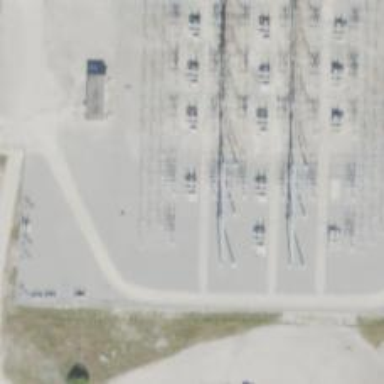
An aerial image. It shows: Switch for power supply.